Field crop: tomato
Growth stage: 2
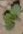
Species: solanum